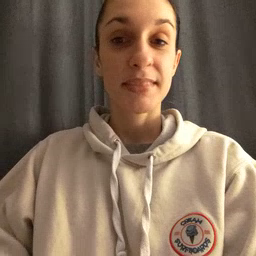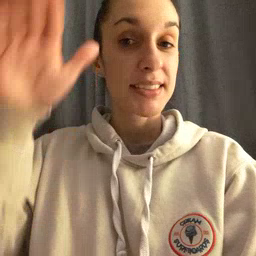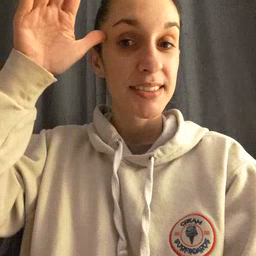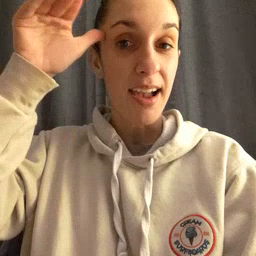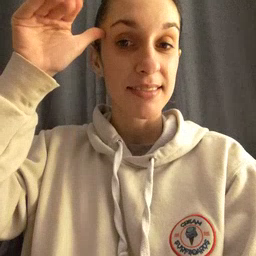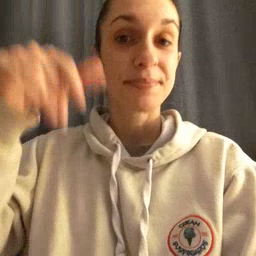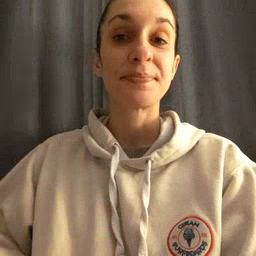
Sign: donkey